Question: ---
:
There is now a lovely example in the <URL> on this.
---
In order to see how many trees are necessary in my forest, I'd like to plot the OOB error as the number of trees used in the forest is increased. I'm in 'Python' using a 'sklearn.ensemble.RandomForestClassifier' but I can't find how to predict using a subset of trees in the forest. I could do this by making a new random forest on each iteration with increasing numbers of trees but this is too expensive.
It seems a similar task is possible with the Gradient Boosting object using the 'staged_decision_function' method. See <URL>.
This is quite a simple procedure in 'R' and can be achieved by simply calling 'plot(randomForestObject)':

---
----
I see now the 'RandomForestClassifier' object has an attribute 'estimators_' which returns all the 'DecisionTreeClassifier' objects in a list. So to solve this I can iterate through that list, predicting the results from each tree and taking a 'cumulative average'. However, is there really no easier way to do this already implemented?
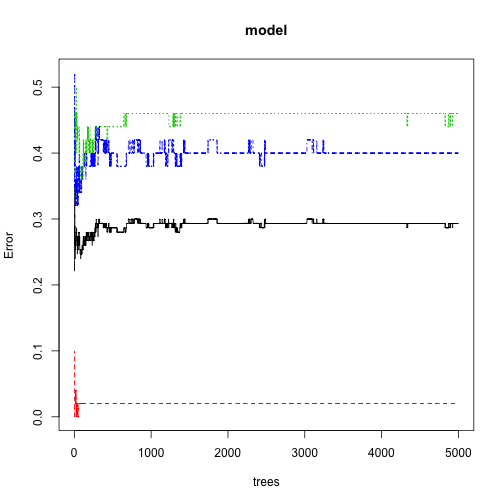
Answer: There is a discussion and code in this issue:
<URL>
You can add trees one-by-one like this:
'''
n_estimators = 100
forest = RandomForestClassifier(warm_start=True, oob_score=True)
for i in range(1, n_estimators + 1):
forest.set_params(n_estimators=i)
forest.fit(X, y)
print i, forest.oob_score_
'''
The solution you propose also needs to get the oob indices for each tree, because you don't want to compute the score on all the training data.
I still feel this is a strange thing to do as the is really no natural ordering of the trees in the forest.
Can you explain what you use-case is? Do you want to find the minimum number of trees for a given accuracy to reduce prediction time? If you want fast prediction time, I'd suggest using GradientBoostingClassifier, which is usually much faster.